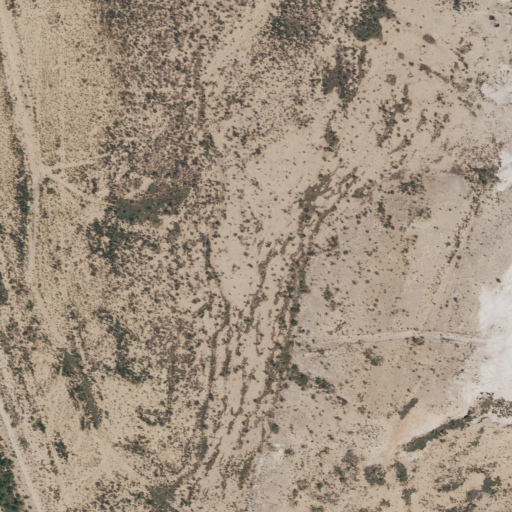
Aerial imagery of valley in Texas named Monument Draw containing shrub, grassland, and low intensity development